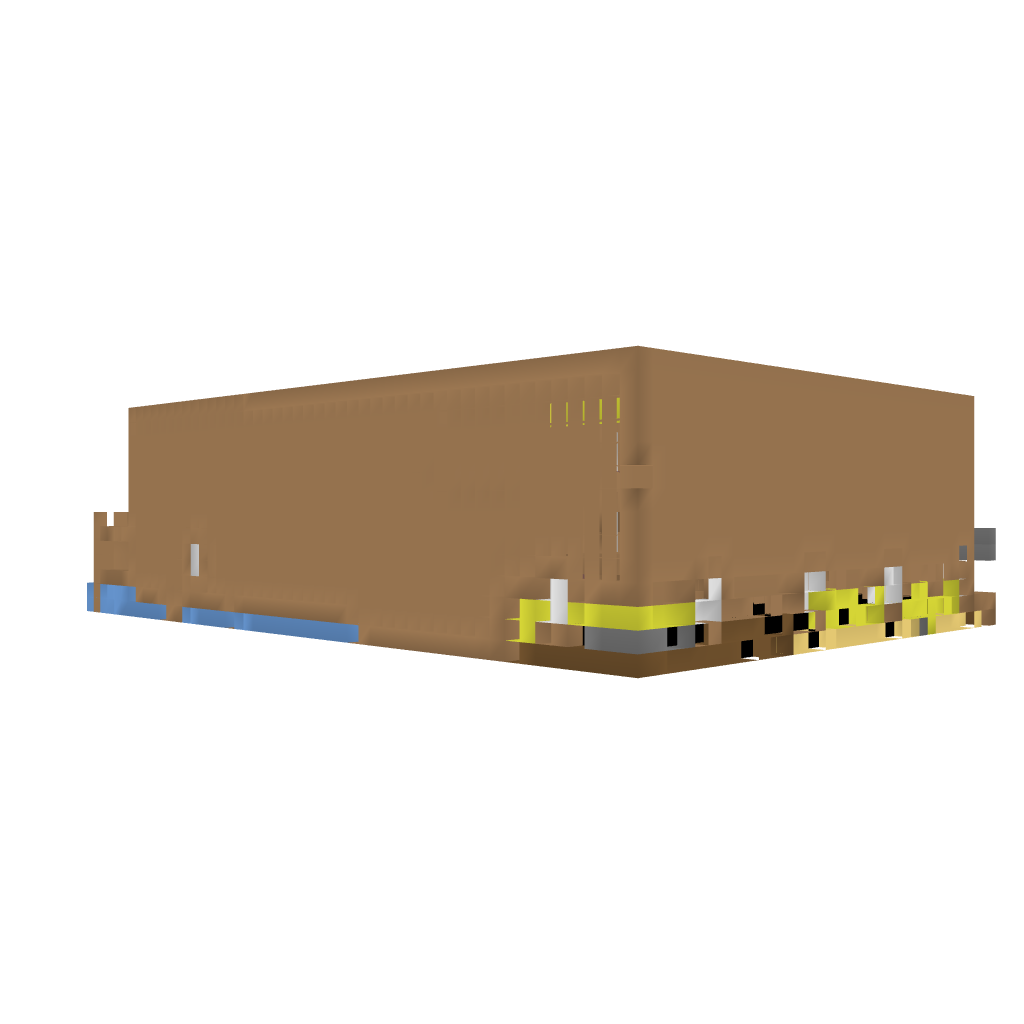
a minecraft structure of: Big theatre bad low quality